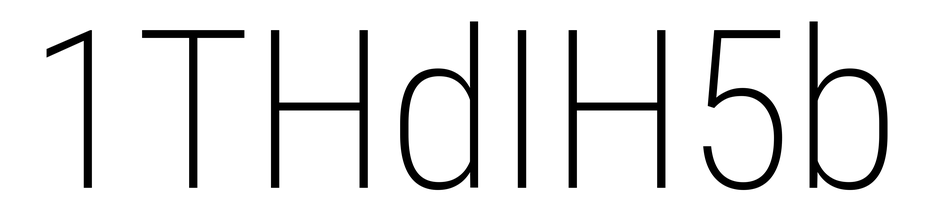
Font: Roboto_Condensed_ExtraLight